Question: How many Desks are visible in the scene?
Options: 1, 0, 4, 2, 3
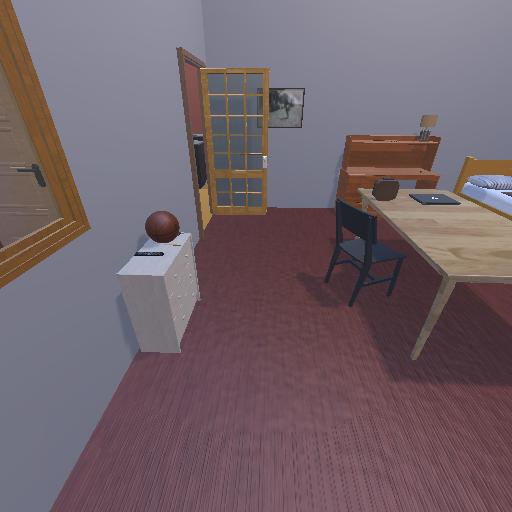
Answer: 1